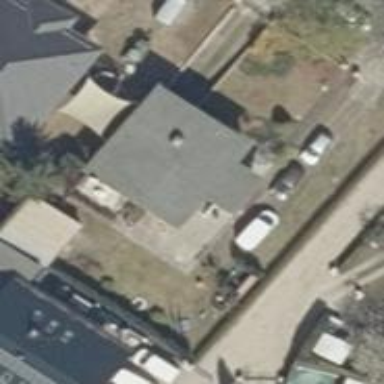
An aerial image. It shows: House with flat roof.